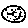
Label: moon